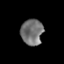
Tissue: prostate
Cell type: Myeloid cells
Senescence score: 0.7308
Nuclear area (px): 563
Mean DAPI intensity: 114.325